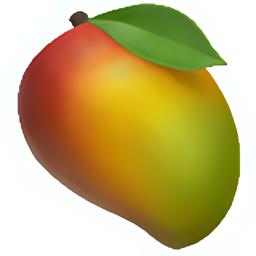
Name: mango
Emoji: 🥭
Group: Food & Drink
Sub-group: food-fruit